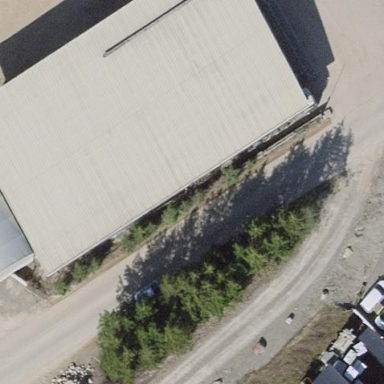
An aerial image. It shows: Industrial building.